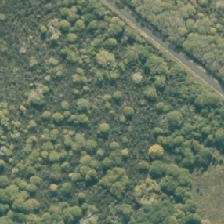
Land cover: herbaceous_freshwater_vege